Question: I have a normal Bootstrap 3 fixed navbar in the top of my website which is really nice. The problem I'm facing and discovered the other day was that when the navbar collapses for being accessible in smaller devices, the dropdown items are going off the area designated for the navbar. The picture below explains it best:

So, the part is a dropdown menu item. When clicked, the items under it (marked in red) are going beyond the red part of the menu. Isn't the navbar supposed to go down with them and cover up the space?
Anyway, I've obviously touched the navbar's styling and I guess that's where it's going wrong. Here's what I've touched:
'''
.navbar-default {
background-color: @dry-red;
background-image: -moz-linear-gradient(top, @dry-red, @mid-red);
background-image: -ms-linear-gradient(top, @dry-red, @mid-red);
background-image: -webkit-gradient(linear, 0 0, 0 100%, from(@dry-red), to(@mid-red));
background-image: -webkit-linear-gradient(top, @dry-red, @mid-red);
background-image: -o-linear-gradient(top, @dry-red, @mid-red);
background-image: linear-gradient(top, @dry-red, @mid-red);
background-repeat: repeat-x;
filter: progid:DXImageTransform.Microsoft.gradient(startColorstr='@dry-red', endColorstr='@mid-red', GradientType=0);
border-color: @dark-red;
overflow: visible;
max-height: 51px;
@media (max-width: 768px){
max-height: none;
height: auto;
}
@media (max-width: 470px){
width: 100%;
position: fixed;
top: 0;
left: 0;
}
}
.navbar-default .navbar-nav>.open>a, .navbar-default .navbar-nav>.open>a:hover, .navbar-default .navbar-nav>.open>a:focus {
max-height: 51px;
@media (max-width: 768px){
max-height: none;
}
}
.navbar-default .navbar-brand {
color: @lighten;
}
.navbar-default .navbar-brand:hover,
.navbar-default .navbar-brand:focus {
color: @lighten-hover;
}
.navbar-default .navbar-nav > li > a {
color: @lighten;
}
.navbar-default .navbar-nav > li > a:hover,
.navbar-default .navbar-nav > li > a:focus {
color: @lighten-hover;
}
.navbar-default .navbar-nav > .active > a,
.navbar-default .navbar-nav > .active > a:hover,
.navbar-default .navbar-nav > .active > a:focus {
color: @lighten;
background-color: @dark-red;
}
.navbar-default .navbar-nav > .open > a,
.navbar-default .navbar-nav > .open > a:hover,
.navbar-default .navbar-nav > .open > a:focus {
color: @lighten-hover;
background-color: @dark-red;
}
.navbar-default .navbar-nav > .dropdown > a .caret {
border-top-color: @dark-red;
border-bottom-color: @dark-red;
}
.navbar-default .navbar-nav > .dropdown > a:hover .caret,
.navbar-default .navbar-nav > .dropdown > a:focus .caret {
border-top-color: @dark-red;
border-bottom-color: @dark-red;
}
.navbar-default .navbar-nav > .open > a .caret,
.navbar-default .navbar-nav > .open > a:hover .caret,
.navbar-default .navbar-nav > .open > a:focus .caret {
border-top-color: @dark-red;
border-bottom-color: @dark-red;
}
.navbar-default .navbar-toggle {
border-color: @dark-red;
}
.navbar-default .navbar-toggle:hover,
.navbar-default .navbar-toggle:focus {
background-color: @dark-red;
}
.navbar-default .navbar-toggle .icon-bar {
background-color: @lighten;
}
.nav > .dropdown, .dropdown-menu > li {
position: relative;
overflow: visible;
}
.navbar-collapse.in {
overflow-y: visible;
}
@media (max-width: 767px) {
.navbar-default .navbar-nav .open .dropdown-menu > li > a {
color: @lighten;
}
.navbar-default .navbar-nav .open .dropdown-menu > li > a:hover,
.navbar-default .navbar-nav .open .dropdown-menu > li > a:focus {
color: @lighten-hover;
}
}
.dropdown-menu:before {
position: absolute;
top: -7px;
right: 9px;
display: inline-block;
border-right: 7px solid transparent;
border-bottom: 7px solid #ccc;
border-left: 7px solid transparent;
border-bottom-color: rgba(0, 0, 0, 0.2);
content: '';
}
.dropdown-menu:after {
position: absolute;
top: -6px;
right: 9px;
display: inline-block;
border-right: 6px solid transparent;
border-bottom: 6px solid #ffffff;
border-left: 6px solid transparent;
content: '';
}
.nav-center {
position: absolute;
width: 91px;
height: 50px;
left: 50%;
margin-left: -45px;
z-index: 100;
}
.navbar-inner {
position: relative;
}
'''
And this is the HTML:
'''
<nav class="website-nav navbar navbar-default navbar-static-top" role="navigation">
<div class="navbar-inner">
<div class="nav-center">
<!-- <img src="{{ S_WEB_PATH }}images/brand.png" /> -->
<div class="nav-brand"></div>
</div>
</div>
<div class="alt-nav navbar-header">
<button type="button" class="navbar-toggle" data-toggle="collapse" data-target="#collapse">
<span class="sr-only">Toogle Navigation</span>
<span class="icon-bar"></span>
<span class="icon-bar"></span>
<span class="icon-bar"></span>
</button>
</div><!-- Navigation header -->
<div class="collapse navbar-collapse" id="collapse">
<ul class="nav navbar-nav">
<li {{ INDEX_ACTIVE }}><a href="home"><span class="glyphicon glyphicon-cloud-upload"></span> Home</a></li>
<li {{ REMOTE_ACTIVE }}><a href="remote"><span class="glyphicon glyphicon-globe"></span> Remote</a></li>
<li {{ ZIP_ACTIVE }} class="visible-lg"><a href="zip"><span class="glyphicon glyphicon-folder-close"></span> ZIP</a></li>
<li {{ POPULAR_ACTIVE }}><a href="popular"><span class="glyphicon glyphicon-star"></span> Popular</a></li>
</ul>
<ul class="nav navbar-nav navbar-right">
{% if not S_LOGGED_IN %}
<li><a href="#register" data-toggle="modal"><span class="glyphicon glyphicon-registration-mark"></span> Register</a></li>
<li><a href="#login" data-toggle="modal"><span class="glyphicon glyphicon-log-in"></span> Login</a></li>
{% else %}
<li><a href="#"><span class="glyphicon glyphicon-envelope"></span>&nbsp;&nbsp;<span class="badge user-messages">0</span></a></li>
<li><a href="#"><span class="glyphicon glyphicon-bell"></span>&nbsp;&nbsp;<span class="badge user-notification">0</span></a></li>
<li class="dropdown">
<a href="#" class="dropdown-toggle valign-middle" data-toggle="dropdown"><span class="glyphicon glyphicon-camera"></span>&nbsp; My Images</a>
<ul class="dropdown-menu">
<li><a href="#">All images</a></li>
<li class="divider"></li>
<li><a href="#">Album 1</a></li>
<li><a href="#">Album 2</a></li>
</ul>
</li>
<li class="dropdown">
<a href="#" class="dropdown-toggle" data-toggle="dropdown">
{% if S_SERVICE_USED == 'facebook' %}
<img src="https://graph.facebook.com/{{ S_USERNAME }}/picture" height="24px" class="img-circle avatar" alt="Avatar">
{% else %}
{% if S_USER_AVATAR != '' %}<img src="{{ S_AVATAR_PATH }}" id="my_avatar" height="24px" class="img-circle avatar" alt="Avatar">{% else %}<span class="glyphicon glyphicon-user"></span>{% endif %}
{% endif %}
&nbsp;<span class="{% if S_SERVICE_USED == 'facebook' or S_USER_AVATAR != '' %}valign-middle{% endif %}">{{ S_USERNAME }}</span>
</a>
<ul class="dropdown-menu">
<li><a href="{{ S_WEB_PATH }}user/{{ S_USERNAME }}"><span class="glyphicon glyphicon-user"></span> Me</a></li>
<li><a href="#settings" data-toggle="modal"><span class="glyphicon glyphicon-cog"></span> Settings</a></li>
{% if S_SERVICE_USED != 'facebook' and S_SERVICE_USED != 'twitter' %}<li><a href="#profile" data-toggle="modal"><span class="glyphicon glyphicon-edit"></span> Edit Profile</a></li>{% endif %}
<li><a href="{{ S_WEB_PATH }}user/do/logout"><span class="glyphicon glyphicon-log-out"></span> Logout</a></li>
</ul>
</li>
{% endif %}
</ul>
</div>
</nav><!-- Navigation -->
'''
Anything other than this, there is nothing I've touched. I've tried fixing this in the '.navbar-default' by adding this in it:
'''
@media (max-width: 768px){
max-height: none;
height: auto;
}
'''
This didn't do anything.
Any help would be highly appreciated as it's really irritating to see this happening and having no clue where it's coming from. Could this be Bootstrap's problem? I doubt it.
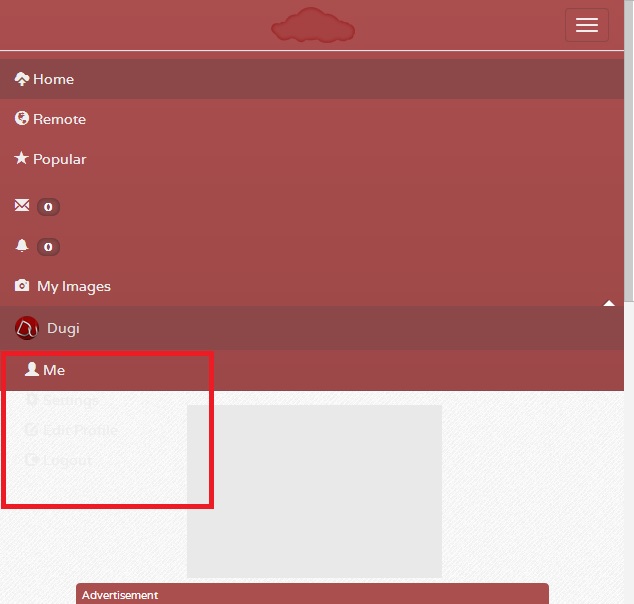
Answer: It's not the '.navbar-default' max-height that causes the scroll. It's the '.navbar-collapse'.
Without adding any of your styles and just using Bootstrap's default, I can see that scrollbar and it's caused by this:
'''
.navbar-collapse {
max-height: 340px; /* *** THIS IS YOUR ISSUE *** */
padding-right: 15px;
padding-left: 15px;
overflow-x: visible;
border-top: 1px solid transparent;
box-shadow: inset 0 1px 0 rgba(255, 255, 255, 0.1);
-webkit-overflow-scrolling: touch;
}
.navbar-collapse.in {
overflow-y: auto;
}
'''
<URL>
So you can fix that by overriding that in your styles:
'''
.navbar-collapse {
max-height: none;
}
'''
<URL>
Finally, with regard to your avatar being too big on the larger screens, if you really want to use your media query you'd do it like this:
'''
.navbar-default {
max-height: 51px;
}
.navbar-collapse {
max-height: none;
}
@media (max-width: 768px){
.navbar-default {
max-height: none;
}
}
'''
<URL>
Although to be honest with the last example I'm not sure why you don't just set a <URL>.